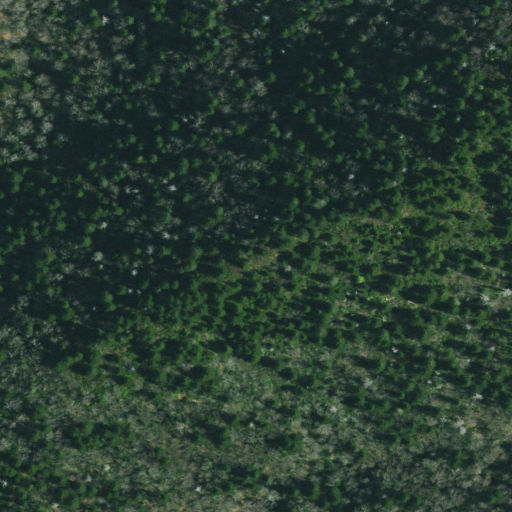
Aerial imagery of mountain in Tennessee named Inadu Mountain containing evergreen forest and mixed forest